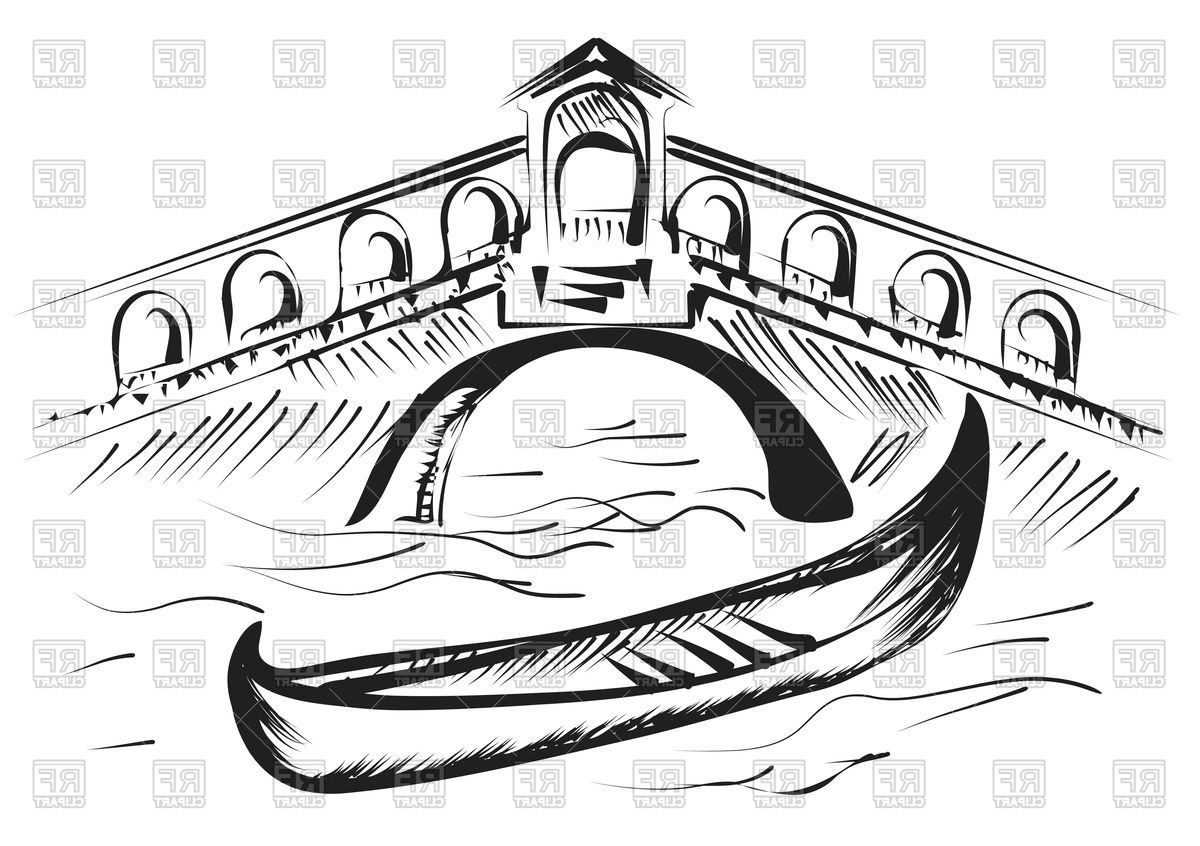
Label: gondola